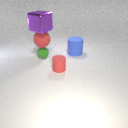
large red rubber sphere above small green rubber sphere